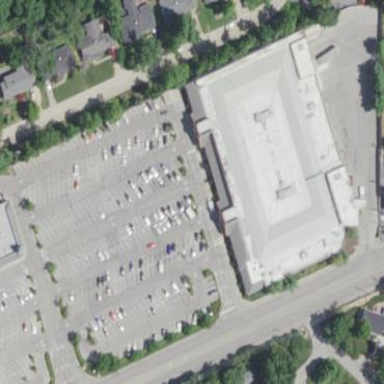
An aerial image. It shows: Retail area.